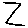
Label: zigzag